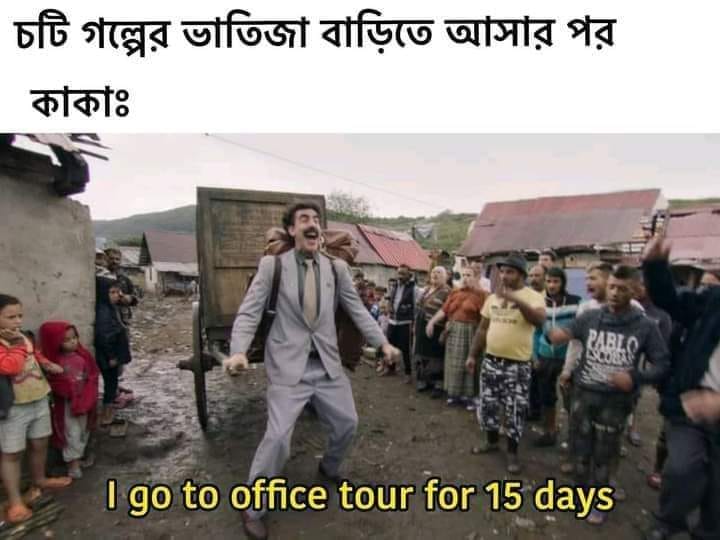
Caption: চটি গল্পের ভাতিজা বাড়িতে আসার পর    কাকাঃ  I got to office tout for 15 days
Label: non-hate